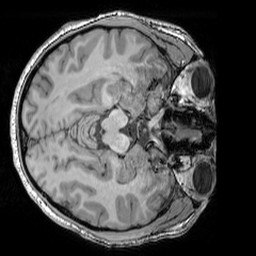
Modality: T1w
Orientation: axial
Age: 20
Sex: male
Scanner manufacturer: siemens
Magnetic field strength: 3 T
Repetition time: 1.9 s
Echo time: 0.00444 s